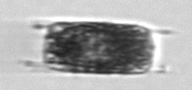
Label: Hemiaulus